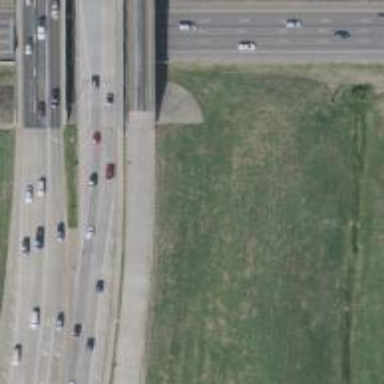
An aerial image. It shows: Secondary link road crossing over bridge.